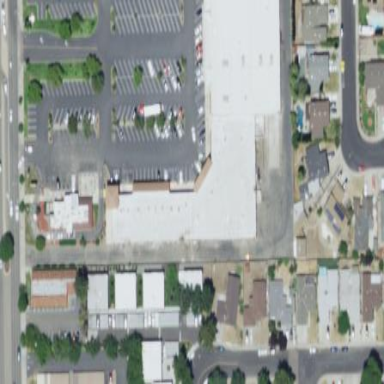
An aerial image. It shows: Retail building.